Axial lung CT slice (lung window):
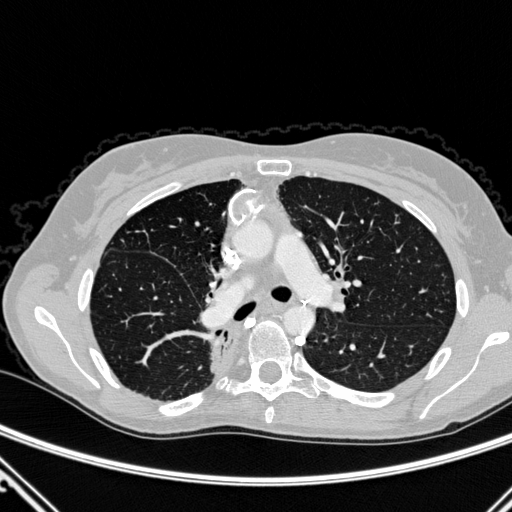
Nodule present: no